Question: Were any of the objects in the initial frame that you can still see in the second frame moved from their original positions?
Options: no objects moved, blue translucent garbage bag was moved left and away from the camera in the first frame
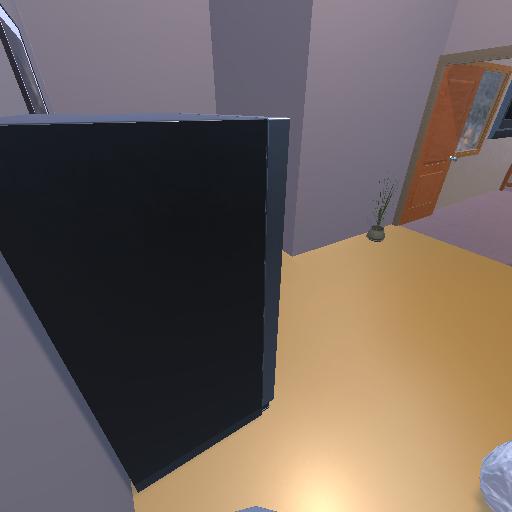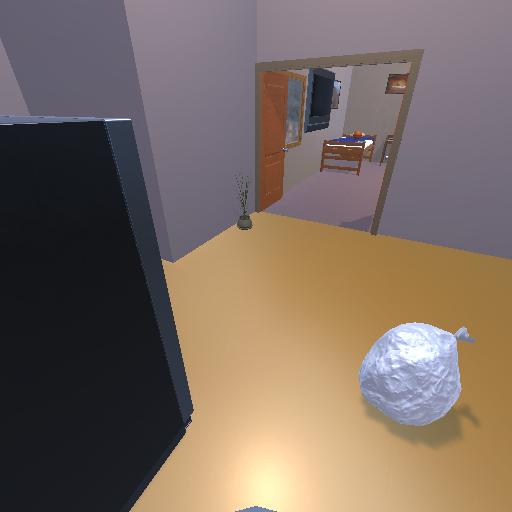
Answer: no objects moved